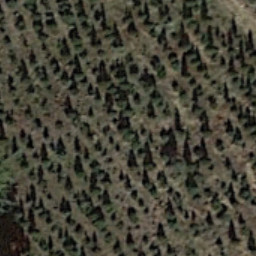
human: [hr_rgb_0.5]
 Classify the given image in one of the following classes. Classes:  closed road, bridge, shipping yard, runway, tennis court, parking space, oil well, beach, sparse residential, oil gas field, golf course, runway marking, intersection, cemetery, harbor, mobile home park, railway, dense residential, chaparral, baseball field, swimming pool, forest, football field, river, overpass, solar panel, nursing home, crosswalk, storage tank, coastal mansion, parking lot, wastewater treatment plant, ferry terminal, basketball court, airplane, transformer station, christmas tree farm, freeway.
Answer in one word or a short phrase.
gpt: christmas tree farm